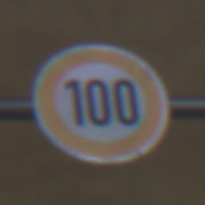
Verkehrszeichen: Geschwindigkeit100
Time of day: Midday
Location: Roofed (Underpass)
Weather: Clear
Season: NotSpecified
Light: Natural